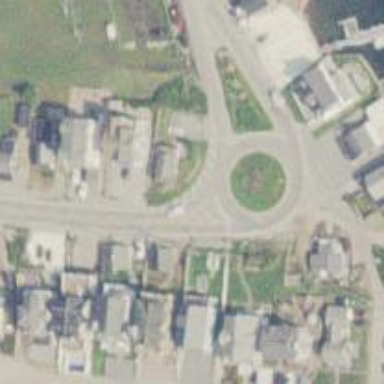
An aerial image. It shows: Secondary road around roundabout.